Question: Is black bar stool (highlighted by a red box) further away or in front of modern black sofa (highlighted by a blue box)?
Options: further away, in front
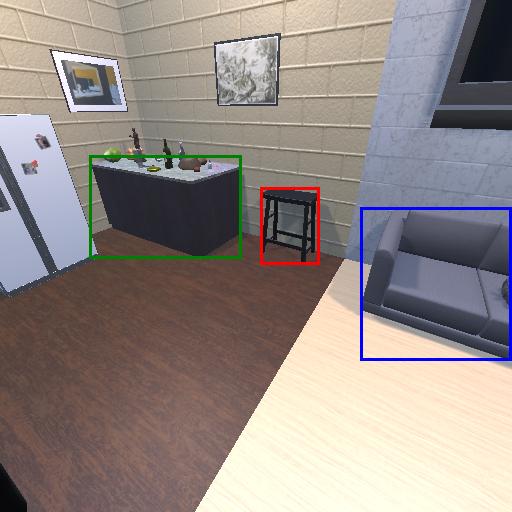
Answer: further away